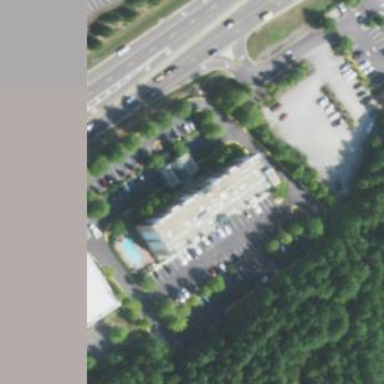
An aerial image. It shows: Hotel building.